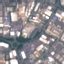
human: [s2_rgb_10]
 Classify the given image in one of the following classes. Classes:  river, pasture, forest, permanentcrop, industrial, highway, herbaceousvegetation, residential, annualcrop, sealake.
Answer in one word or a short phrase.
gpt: Industrial